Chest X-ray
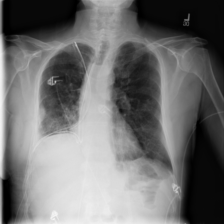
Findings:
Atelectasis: negative
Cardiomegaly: negative
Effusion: negative
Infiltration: negative
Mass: negative
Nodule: negative
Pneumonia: negative
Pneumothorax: negative
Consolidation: negative
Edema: negative
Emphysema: negative
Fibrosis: negative
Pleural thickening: negative
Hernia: negative